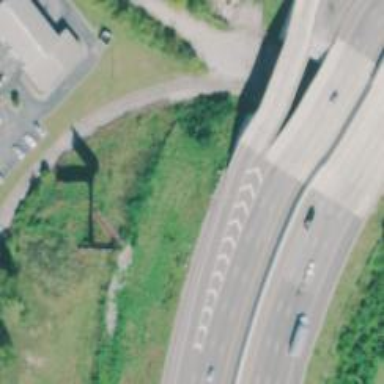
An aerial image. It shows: Bridge on motorway link.